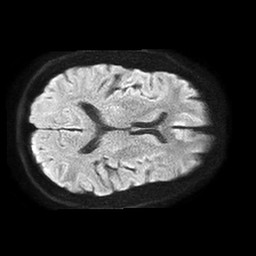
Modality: TRACE
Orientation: axial
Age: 57
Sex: male
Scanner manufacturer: philips
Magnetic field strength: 1.5 T
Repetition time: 4.6 s
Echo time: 0.08631 s